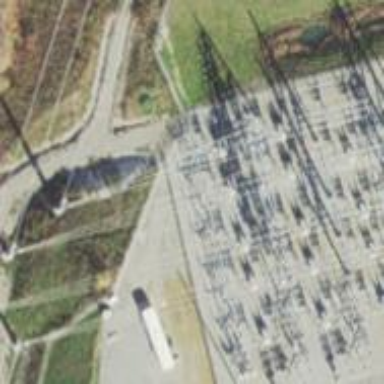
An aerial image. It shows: Switch used for power control.